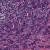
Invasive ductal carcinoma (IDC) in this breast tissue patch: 1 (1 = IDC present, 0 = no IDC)